Field crop: maize
Growth stage: 2
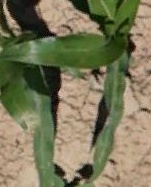
Species: maize